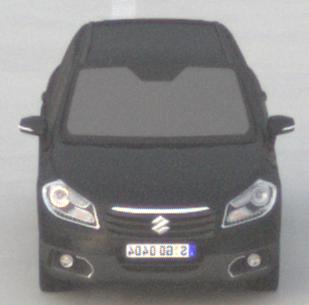
Make: Suzuki
Model: SX4 S-Cross 1.6
Detailed model: SX4 (II) S-Cross
Model produced from: 2013/10
Model produced until: 2015/08
Doors: 5
Color: black
Road condition: dry road
Daytime: sunrise or sunset
Contrast: low contrast